Question: i have a problem with pic18f452 and uart
i use simplest code like that:
'''
UART1_Init(9600); // Initialize UART module at 9600 bps
Delay_ms(100); // Wait for UART module to stabilize
'''
and between forever while loop i have this code
'''
UART1_Write_Text("HELLO2");
Delay_ms(1000);
'''
also i have in my hardware lcd module it works very fine but my received data on pc
is a scrap like that
'''
???m
'''
i have checked all connection sothand time nothing wrong also i have changed MAX232 ic but with no luck ?!
my hardware is like that

finall all my connections are ok (polarity and every thing else ?)
EDIT : i use mikroc as a compiler
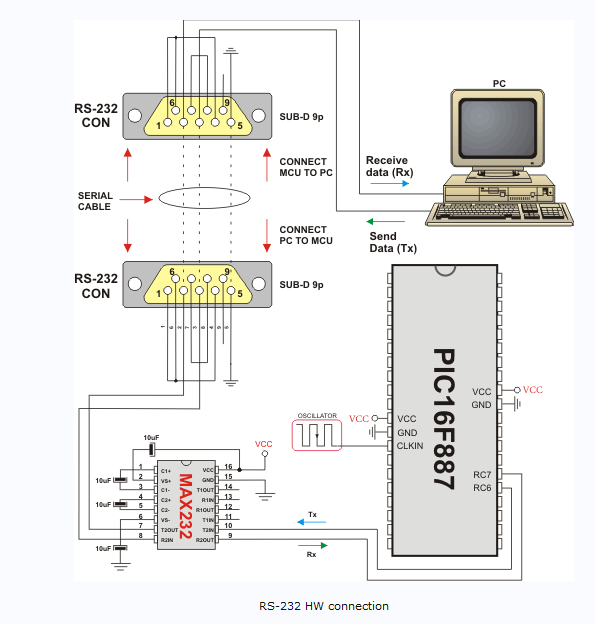
Answer: Looks like a baud rate error. Have you checked that your oscillator settings are resulting in the expected frequency? Does the serial library you are using expect a certain clock frequency and you are sure that you are running at that frequency, or does it work over a set of frequencies and you have correctly informed the serial library what frequency you are using? Also it would be useful to see the byte received as a decimal or hex number rather than just ASCII.